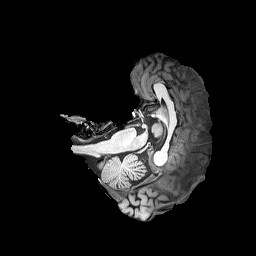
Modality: T1w
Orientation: axial
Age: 65
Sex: male
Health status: healthy